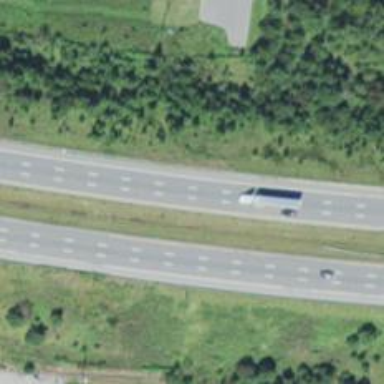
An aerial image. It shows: Motorway.